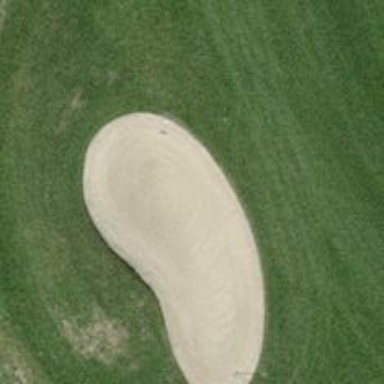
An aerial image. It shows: Sand bunker on golf course.